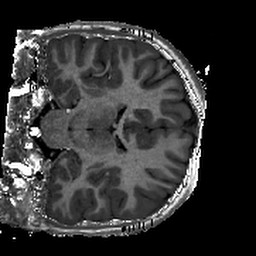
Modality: T1w
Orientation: coronal
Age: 11
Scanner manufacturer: siemens
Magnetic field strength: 3 T
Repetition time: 2.4 s
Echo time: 0.00224 s